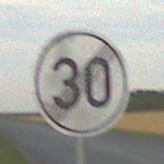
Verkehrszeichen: EndeGeschwindigkeit30
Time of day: SunriseSunset
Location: Outdoor (RoadRail)
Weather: PartlyCloudy
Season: NotSpecified
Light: Natural